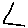
Label: triangle